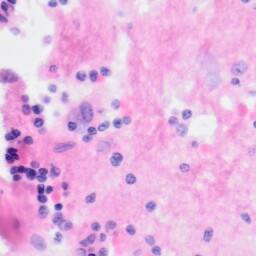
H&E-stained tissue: Kidney